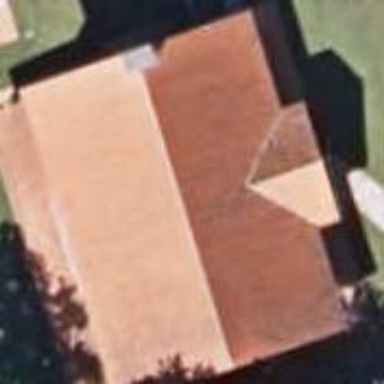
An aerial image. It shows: Simple and straightforward house.